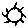
Label: sun